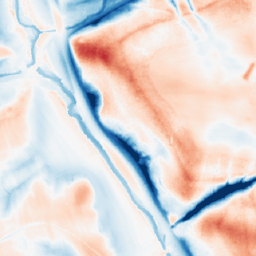
Category: edge_preserving
Decomposition family: guided
Decomposition parameters: radius: 16
eps: 1
Upsampling method: area
Upsampling parameters: scale: 2
Upsampling scale: 2